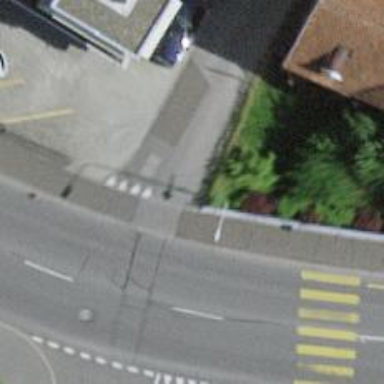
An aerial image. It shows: Road with "give way" sign.